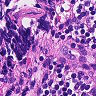
Metastatic tissue present: no